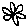
Label: flower